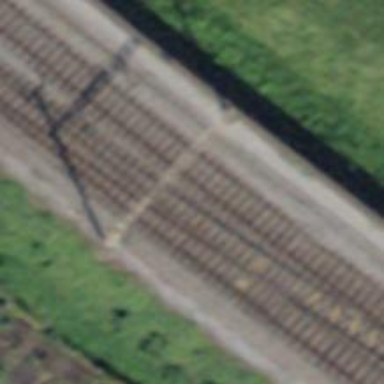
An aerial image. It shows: Siding railway track with electrified contact line.